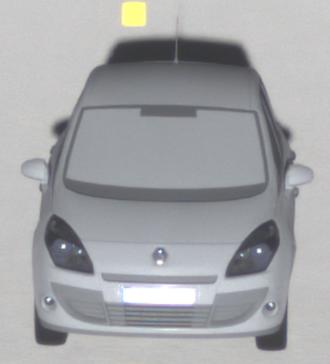
Make: Renault
Model: Scénic 1.6 16V 110
Detailed model: Scénic (III)
Model produced from: 2009/06
Model produced until: 2010/08
Doors: 5
Color: gray
Road condition: dry road
Daytime: sunrise or sunset
Contrast: high contrast